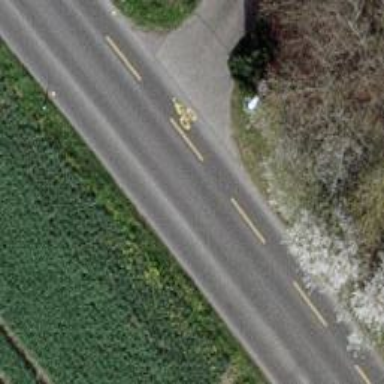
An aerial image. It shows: Tertiary road with asphalt surface. The road has cycle lane on the left side.